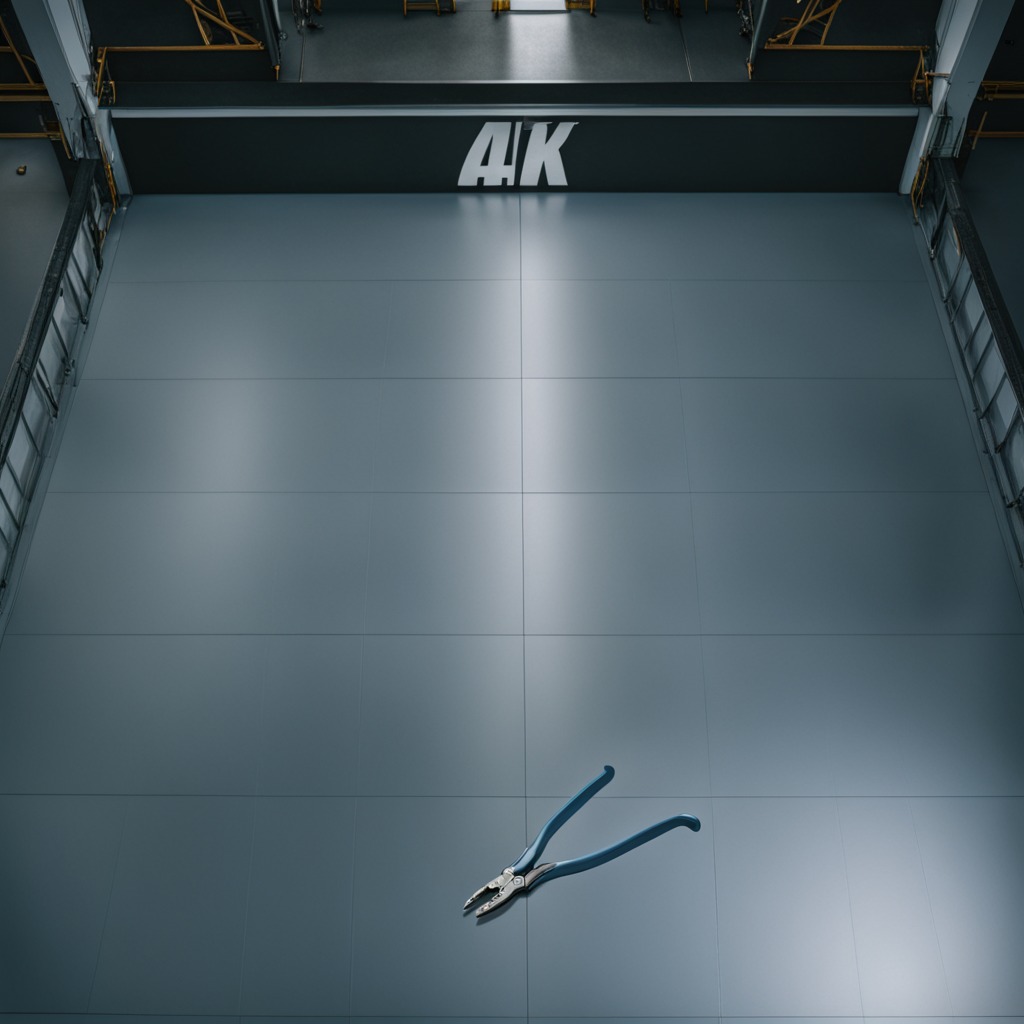
A plier lies on the toolbox surface in an airplane hangar workshop.